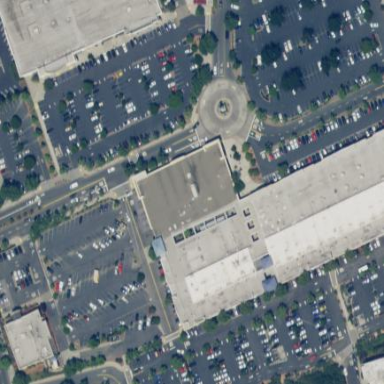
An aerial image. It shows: Retail building.